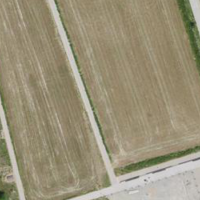
EUNIS habitat code: 52
Species observed at this site:
Datura stramonium